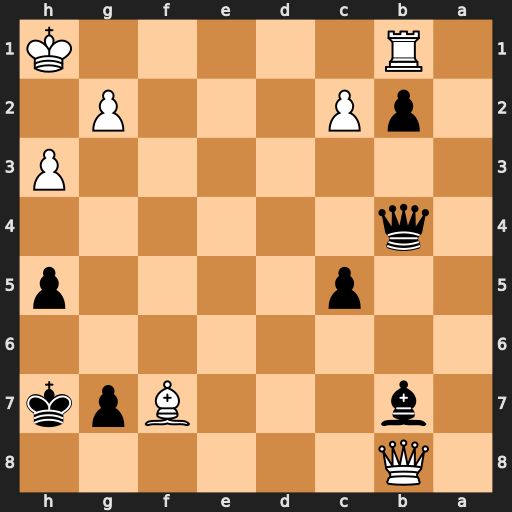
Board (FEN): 1Q6/1b3Bpk/8/2p4p/1q6/7P/1pP3P1/1R5K
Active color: b
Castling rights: -
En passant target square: -
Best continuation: Bxg2+ Kxg2 Qxb8